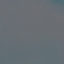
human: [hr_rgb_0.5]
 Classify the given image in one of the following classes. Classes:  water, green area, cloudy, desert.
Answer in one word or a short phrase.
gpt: water